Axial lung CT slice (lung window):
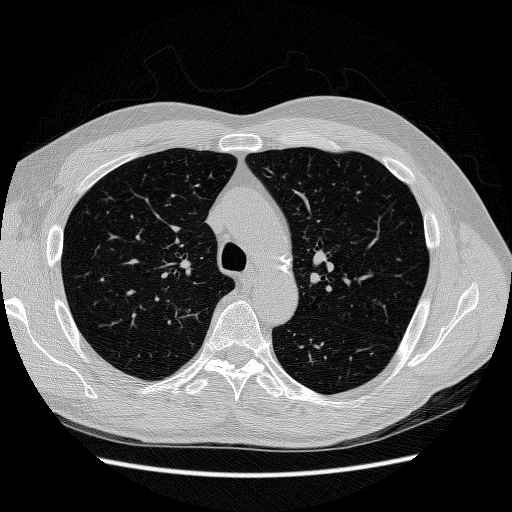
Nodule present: no